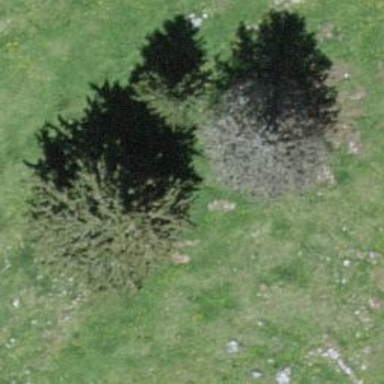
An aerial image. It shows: Needle-leaved tree in natural setting.